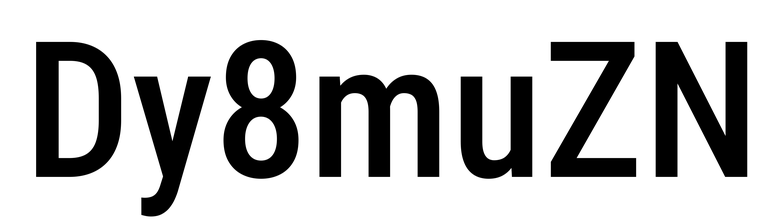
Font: Roboto_Condensed_Medium